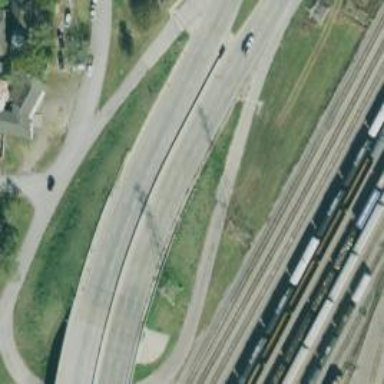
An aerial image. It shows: Primary highway that functions as expressway.